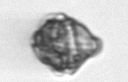
Label: Kryptoperidinium_triquetrum